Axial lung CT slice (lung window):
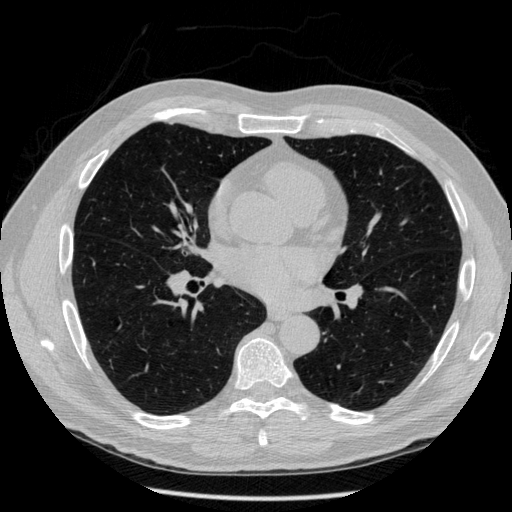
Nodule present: no